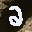
Label: 2